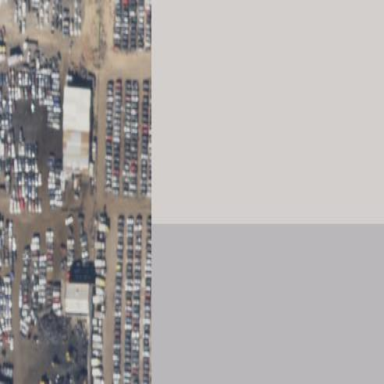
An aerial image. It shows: Industrial area designated for recycling. It is scrap yard or junk yard.